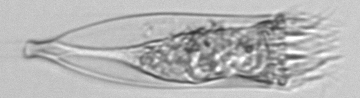
Label: Favella